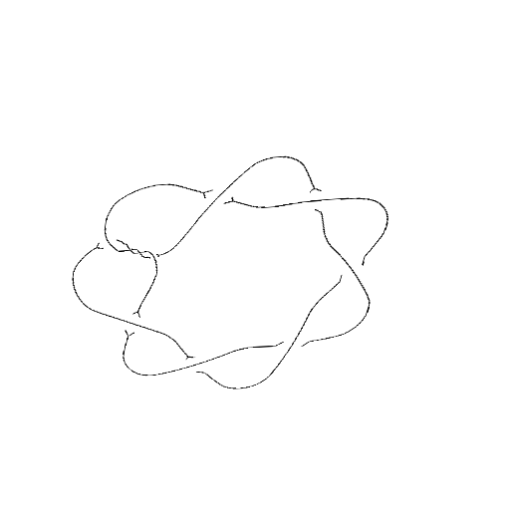
Crossing number: 10